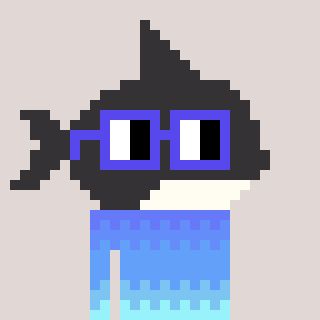
a pixel art character with square blue glasses, a orca-shaped head and a gold-colored body on a warm background